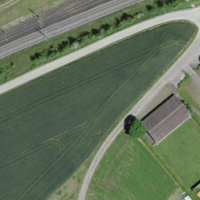
EUNIS habitat code: 52
Species observed at this site:
Euonymus europaeus